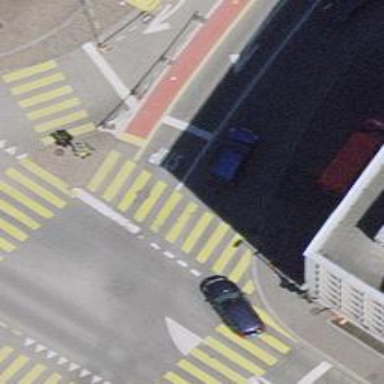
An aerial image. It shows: Road with traffic signals.